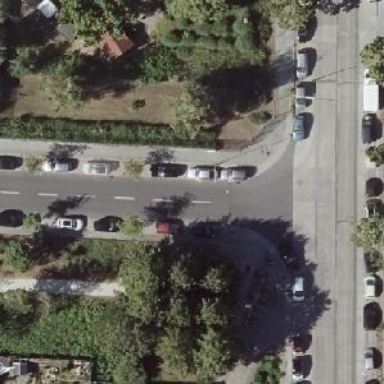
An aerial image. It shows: Avenue lined with trees.